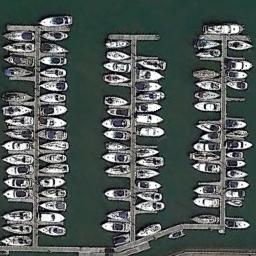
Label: harbor